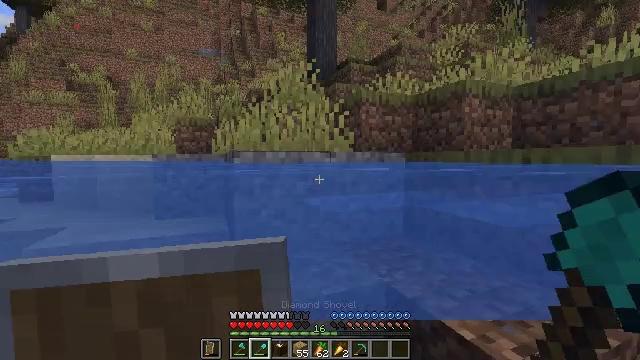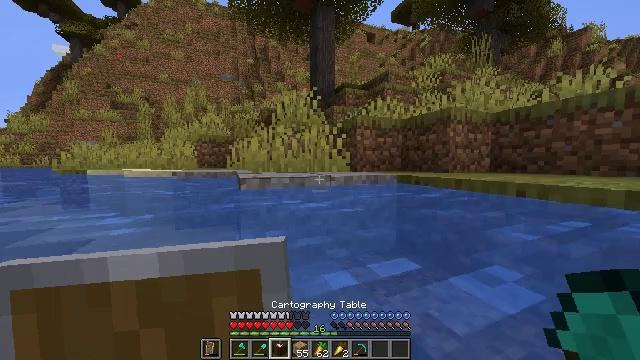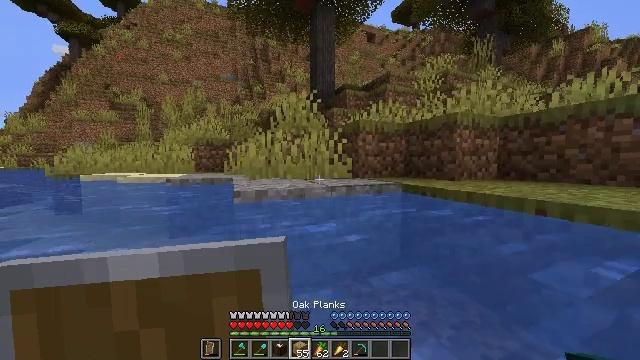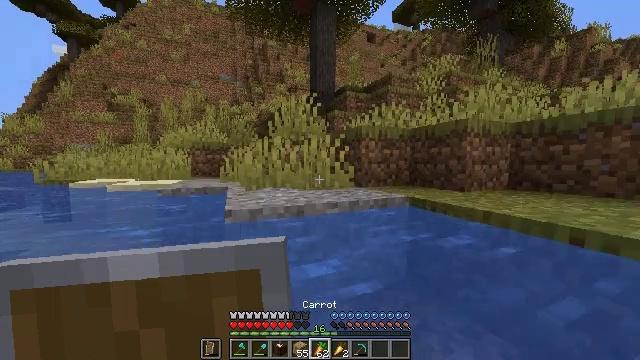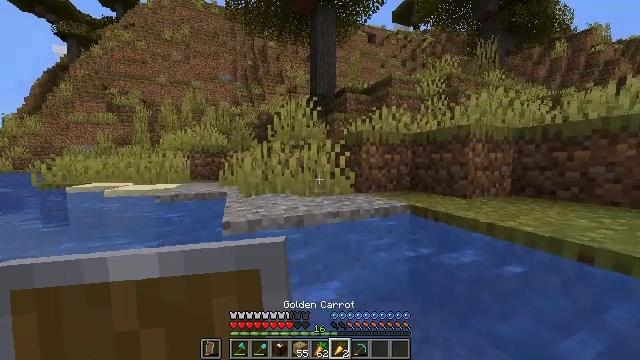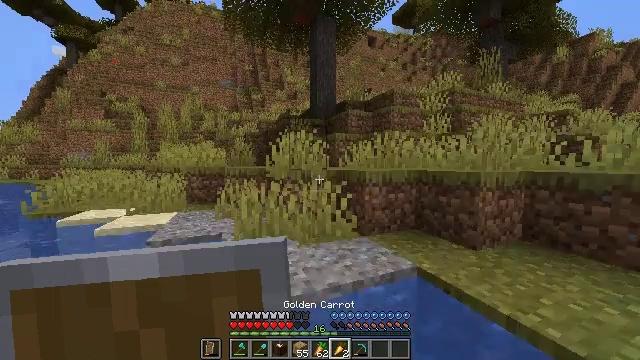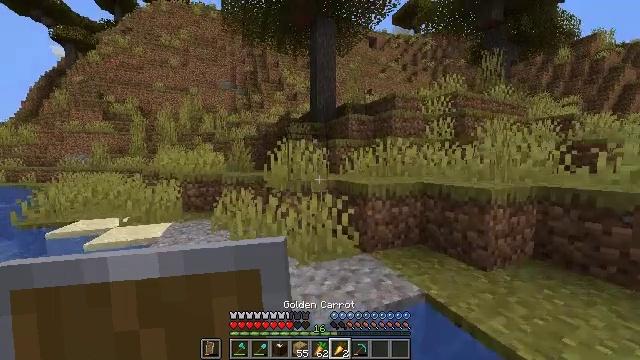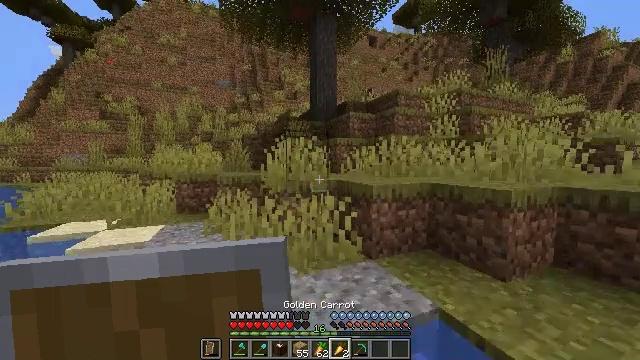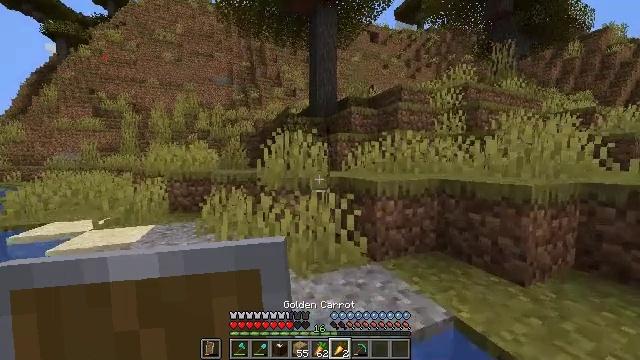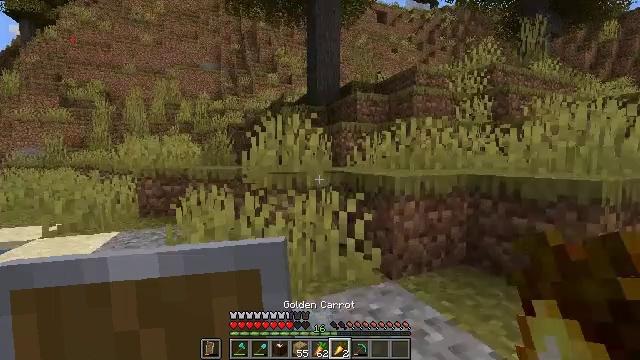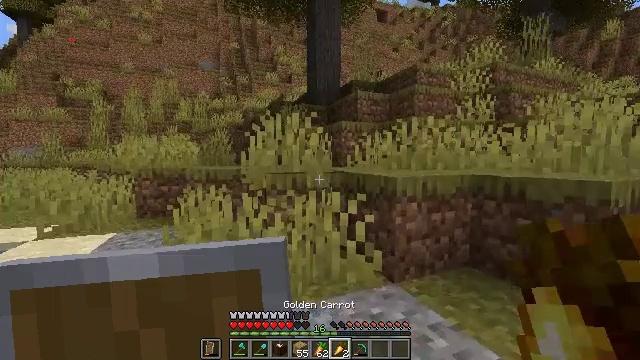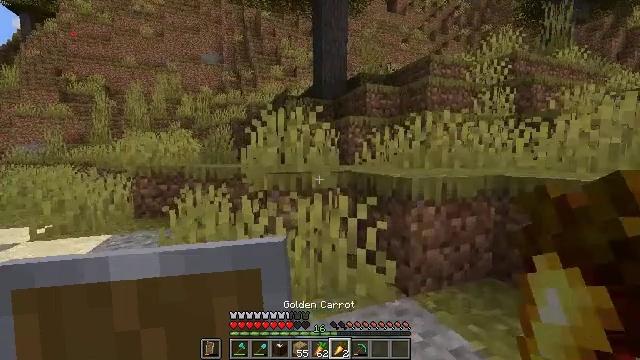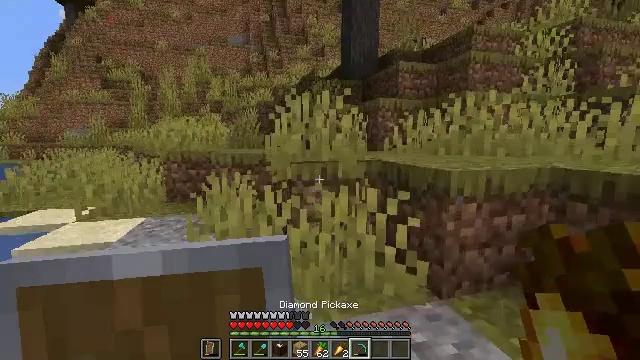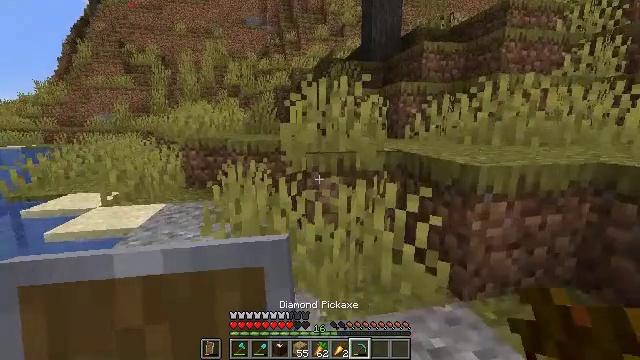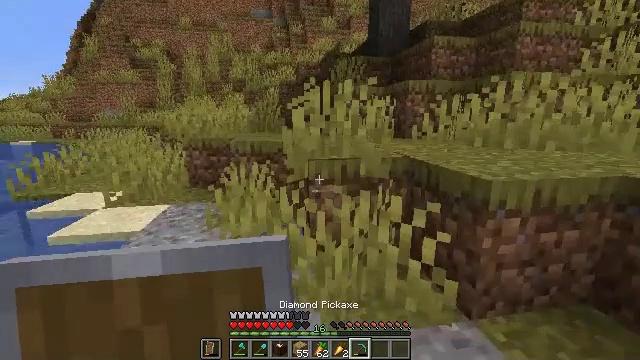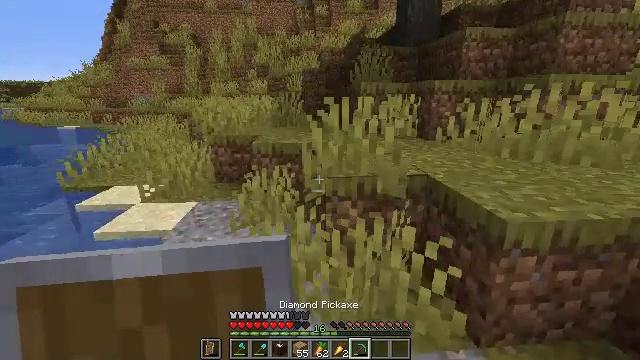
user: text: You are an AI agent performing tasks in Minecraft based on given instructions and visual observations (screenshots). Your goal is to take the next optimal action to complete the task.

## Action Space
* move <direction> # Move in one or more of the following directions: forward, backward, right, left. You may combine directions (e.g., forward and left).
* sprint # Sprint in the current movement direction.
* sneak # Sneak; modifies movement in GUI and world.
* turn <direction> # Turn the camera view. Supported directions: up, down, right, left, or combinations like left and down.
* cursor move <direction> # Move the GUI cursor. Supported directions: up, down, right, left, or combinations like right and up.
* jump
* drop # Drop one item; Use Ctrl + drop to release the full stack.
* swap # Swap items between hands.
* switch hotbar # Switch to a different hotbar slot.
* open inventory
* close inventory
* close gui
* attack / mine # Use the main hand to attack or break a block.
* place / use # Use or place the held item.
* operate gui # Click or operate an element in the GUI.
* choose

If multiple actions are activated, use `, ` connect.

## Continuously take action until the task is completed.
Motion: motion action
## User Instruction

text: Clear the ground by mining grass.
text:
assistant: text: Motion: move forward, sprint, jump
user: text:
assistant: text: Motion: move forward, sprint, jump
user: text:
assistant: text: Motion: move forward, sprint, jump
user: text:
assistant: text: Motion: move forward, sprint, jump
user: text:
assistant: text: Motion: move forward, sprint, jump
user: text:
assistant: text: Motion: move forward, sprint, jump
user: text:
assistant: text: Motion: move forward, sprint, jump
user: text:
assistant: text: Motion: move forward, sprint, jump
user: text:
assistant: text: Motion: move forward, sprint, jump
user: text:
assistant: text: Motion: move forward, sprint, jump
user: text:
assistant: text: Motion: move forward, sprint, turn left, jump
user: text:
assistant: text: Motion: move forward, sprint, turn left and down, jump
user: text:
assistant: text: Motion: move forward, sprint, turn left and down, jump
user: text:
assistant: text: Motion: move forward, sprint, turn left and down, jump
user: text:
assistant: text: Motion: move forward, sprint, turn left and down, jump
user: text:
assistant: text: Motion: move forward, sprint, turn left and down, jump
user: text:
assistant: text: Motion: move forward, sprint, turn left and down, jump
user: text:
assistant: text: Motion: move forward, sprint, jump
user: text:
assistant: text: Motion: move forward, sprint
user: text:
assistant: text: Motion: move forward
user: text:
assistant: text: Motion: move forward
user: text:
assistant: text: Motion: move forward, turn left and down
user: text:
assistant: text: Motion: move forward, turn left and down
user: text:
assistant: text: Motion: move forward, turn right and down, attack / mine
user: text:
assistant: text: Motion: move forward, turn right and down, attack / mine
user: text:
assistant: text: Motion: move forward, turn right, attack / mine
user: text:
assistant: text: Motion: move forward, turn right, attack / mine
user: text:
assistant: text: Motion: turn right, attack / mine
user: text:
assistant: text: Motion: attack / mine